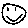
Label: smiley face